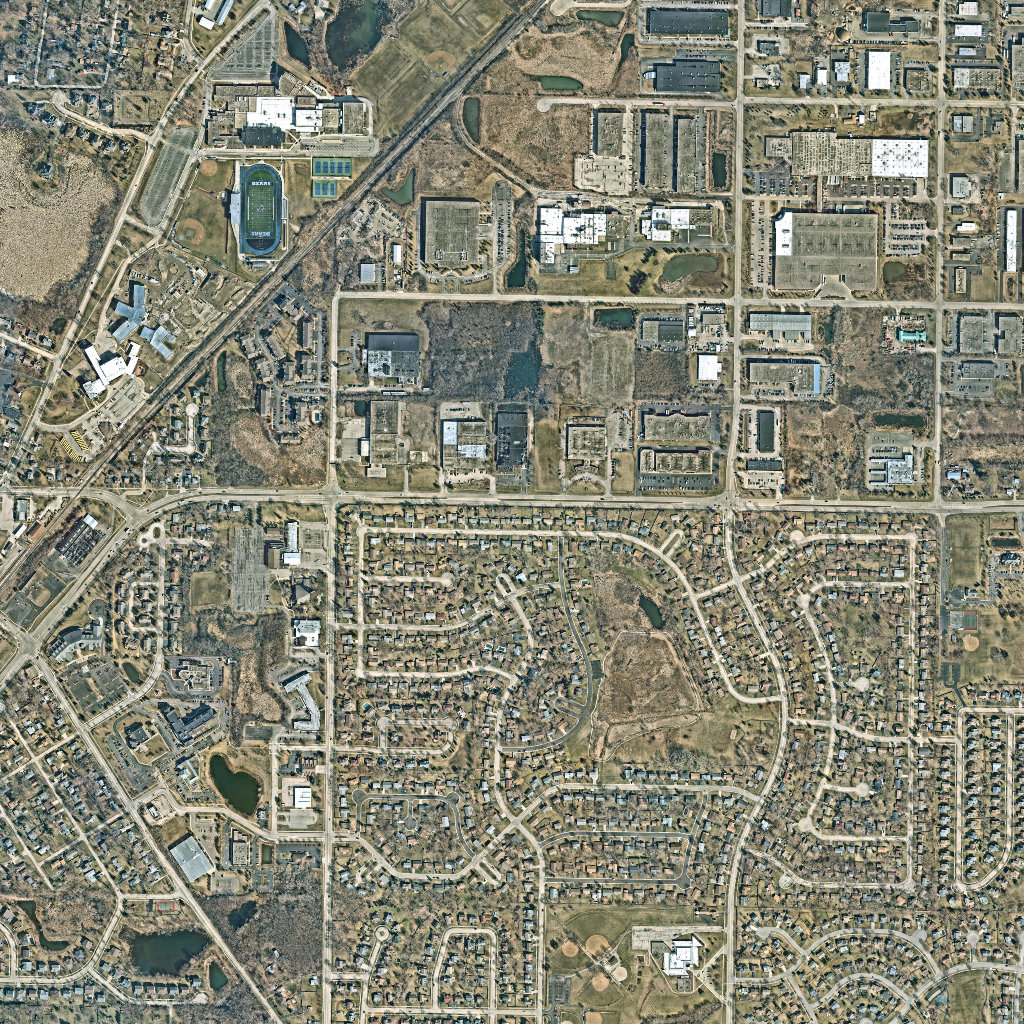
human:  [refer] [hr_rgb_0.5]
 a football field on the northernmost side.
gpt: <box>[[23, 16, 26, 23, 0]]</box>